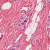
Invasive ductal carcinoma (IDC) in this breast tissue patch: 0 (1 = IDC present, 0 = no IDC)